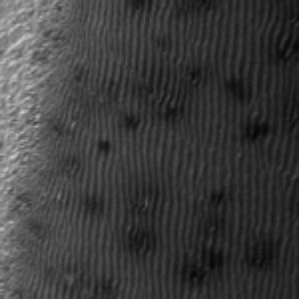
Label: frost